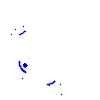
Particle: proton